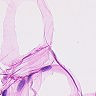
Metastatic tissue present: no